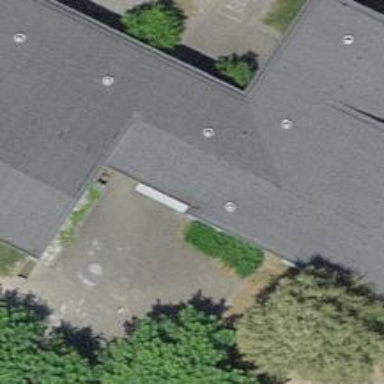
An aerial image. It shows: Kindergarten building.